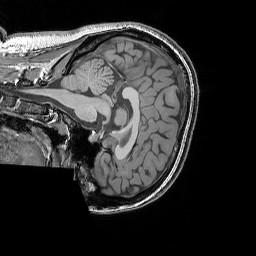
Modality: T1w
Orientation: sagittal
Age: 20
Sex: female
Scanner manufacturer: siemens
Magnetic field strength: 3 T
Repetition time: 1.9 s
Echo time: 0.00444 s